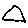
Label: triangle